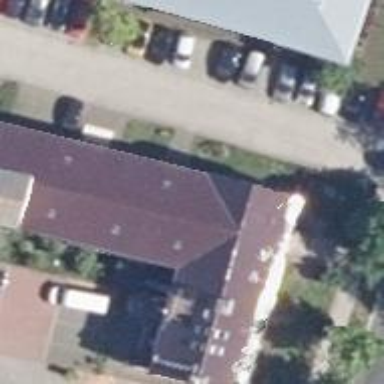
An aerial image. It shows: Building with gabled roof made of roof tiles.